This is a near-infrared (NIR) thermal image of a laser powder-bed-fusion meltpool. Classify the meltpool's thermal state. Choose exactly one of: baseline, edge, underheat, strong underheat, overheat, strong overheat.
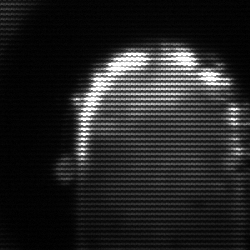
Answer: baseline